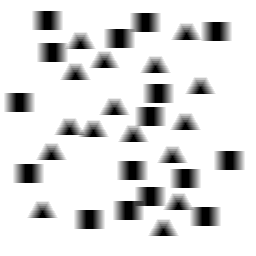
Squares: 16
Triangles: 16
Stars: 0
Total shapes: 32